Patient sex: F
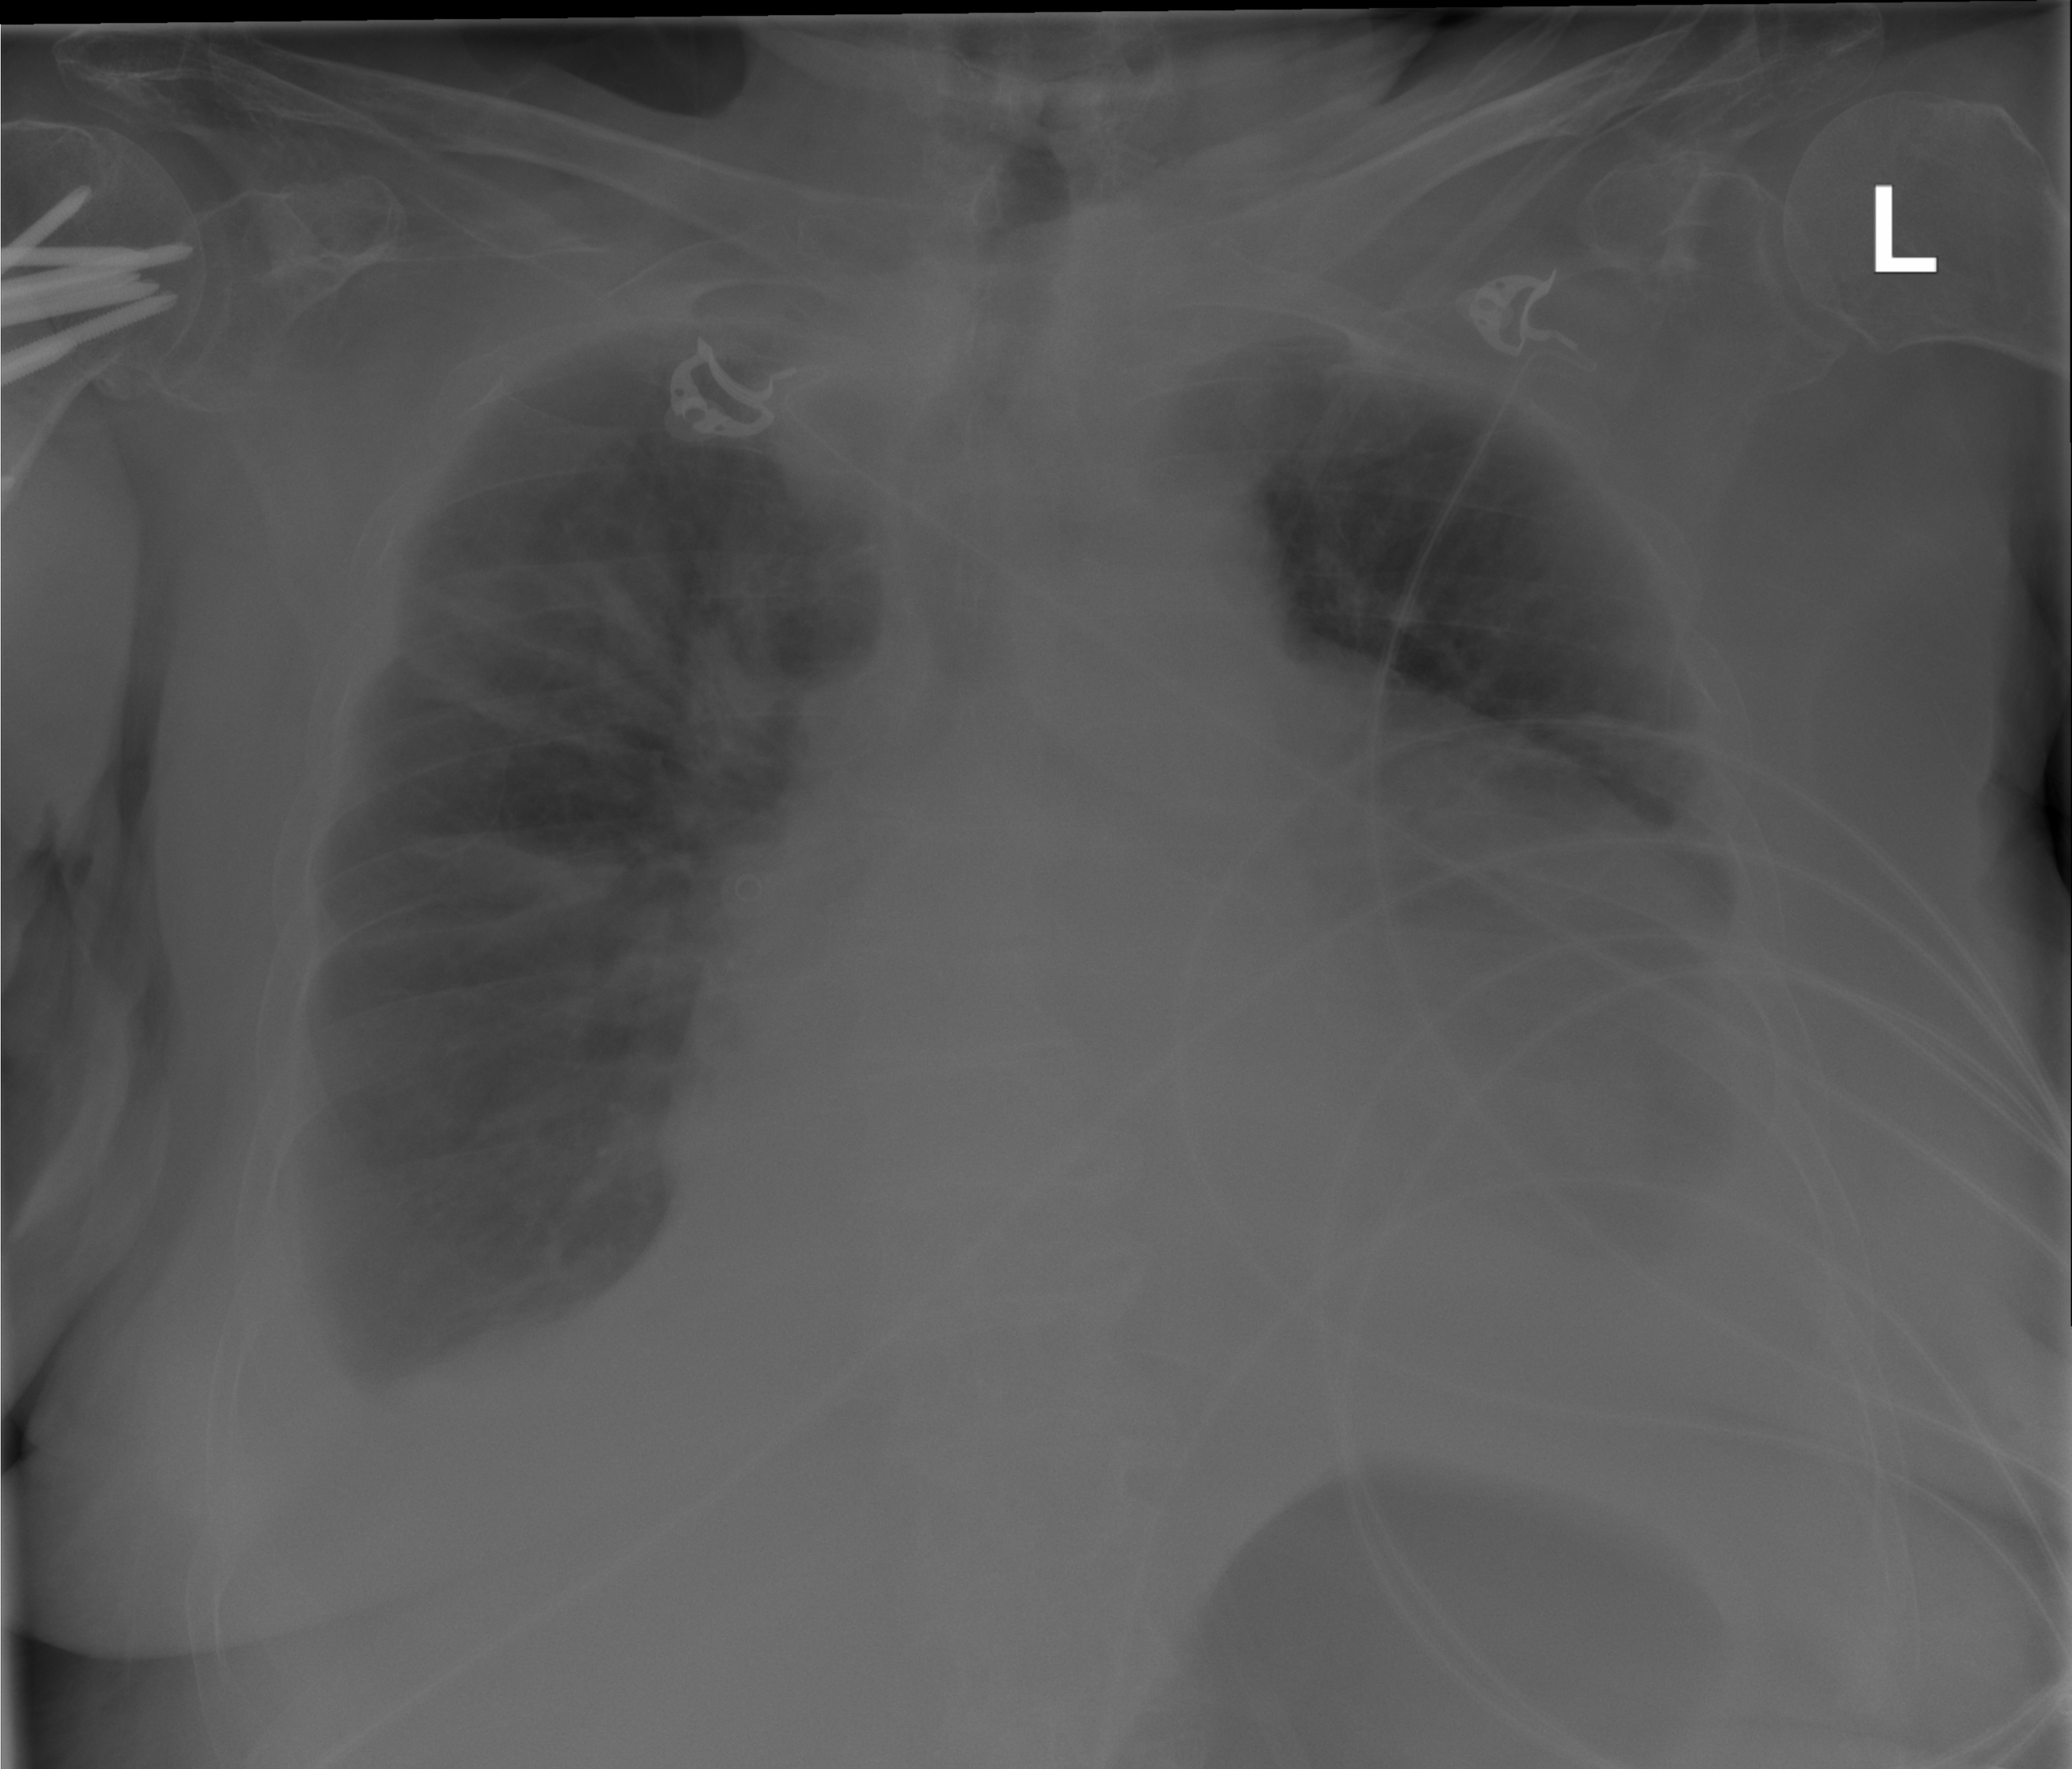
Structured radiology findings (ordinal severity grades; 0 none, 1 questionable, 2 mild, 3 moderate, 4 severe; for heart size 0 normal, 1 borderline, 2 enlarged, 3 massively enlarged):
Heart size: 3
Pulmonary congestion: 1
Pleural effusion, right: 2
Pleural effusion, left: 2
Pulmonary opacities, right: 0
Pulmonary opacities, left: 0
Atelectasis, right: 2
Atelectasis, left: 1